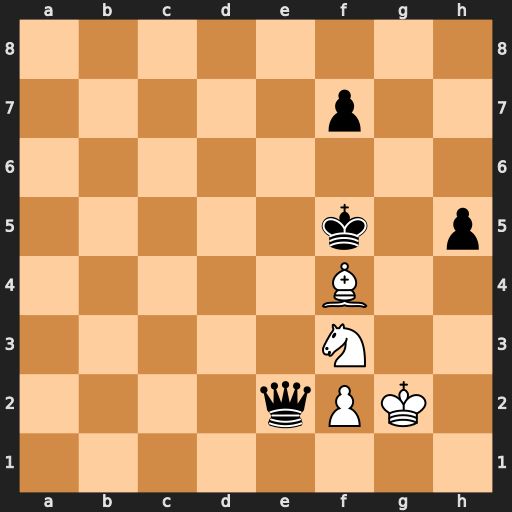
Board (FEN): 8/5p2/8/5k1p/5B2/5N2/4qPK1/8
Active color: w
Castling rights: -
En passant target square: -
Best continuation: Nd4+ Kxf4 Nxe2+